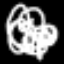
Label: squiggle